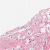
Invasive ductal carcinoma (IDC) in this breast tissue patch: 0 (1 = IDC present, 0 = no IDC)